Question: I have a simple time series:
'''
2015-05-03 07:00,58
2015-05-03 08:00,61
2015-05-03 09:00,65
2015-05-03 10:00,69
2015-05-03 11:00,72
2015-05-03 12:00,74
2015-05-03 13:00,76
2015-05-03 14:00,78
2015-05-03 15:00,78
2015-05-03 16:00,78
2015-05-03 17:00,77
2015-05-03 18:00,76
2015-05-03 19:00,73
2015-05-03 20:00,70
2015-05-03 21:00,67
2015-05-03 22:00,66
2015-05-03 23:00,64
2015-05-04 00:00,63
2015-05-04 01:00,62
2015-05-04 02:00,62
2015-05-04 03:00,61
2015-05-04 04:00,61
2015-05-04 05:00,60
2015-05-04 06:00,60
'''
using:
'''
reset
set terminal pngcairo enhanced background "#000000" font "Arial,10" size 600,200 truecolor
dataFileForecast = "/Users/.../Dropbox/Public/hourlyForecast.csv"
set datafile separator ','
stats dataFileForecast using 2 nooutput
freezeWarning = 32
Yhigh = (STATS_mean * 1.5)
Ylow = (STATS_mean - (STATS_mean * 0.5))
set timefmt "%Y-%m-%d %H:%M"
set output "/Users/.../Dropbox/Public/hourlyForecast.png"
set tics tc rgb "#666666"
set border lt rgb "#666666"
set boxwidth 0.25 relative
set style fill transparent solid 0.4
set style line 1 lt rgb "#666666" lw 1 pt 6
set style line 2 lt rgb "#0000FF" lw 1 pt 6
unset key
unset mxtics
set xdata time
set xtics format "%H:%M"
set ytics format "%2.0f"
set yrange [Ylow:Yhigh]
plot dataFileForecast using 1:2 every ::1 title column with filledcurve above y1=0 ls 1, dataFileForecast using 1:2:2 every ::1 with labels offset 0,1 tc "#FFFFFF" font "Lato-Light,8", freezeWarning with filledcurve above y1=0 ls 2
'''
Works okay, but I lose the first data points for some reason (the plot should start with 07:00, and show 24 data points):

I cannot figure out how to get the plot to start with the first data point. (After that's accomplished, what I'd really like to do is put a 1 hour buffer on either side -- in other words, have the xrange be [dataPoint1-(60*60):dataPoint24+(60*60)]
Any help would be most appreciated.
Dave
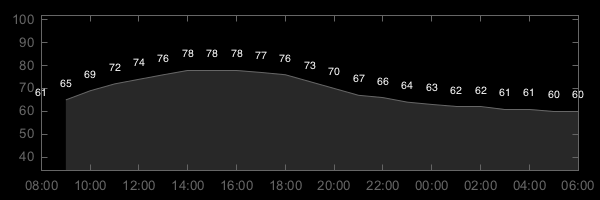
Answer: With the 'title column' you tell gnuplot to use the first line as key titles. And with this, the first line is skipped for plot. Then, the 'every ::1' part would also skip the first line. Remove both and you get the expected plot.
To extend the xrange by 1 hour to each side, use 'set offsets 60*60,60*60,0,0' together with 'set autoscale xfix':
'''
reset
set terminal pngcairo enhanced background "#000000" font "Arial,10" size 600,200 truecolor
dataFileForecast = "test.dat"
set datafile separator ','
stats dataFileForecast using 2 nooutput
freezeWarning = 32
Yhigh = (STATS_mean * 1.5)
Ylow = (STATS_mean - (STATS_mean * 0.5))
set timefmt "%Y-%m-%d %H:%M"
set output "test.png"
set tics tc rgb "#666666"
set border lt rgb "#666666"
set boxwidth 0.25 relative
set style fill transparent solid 0.4
set style line 1 lt rgb "#666666" lw 1 pt 6
set style line 2 lt rgb "#0000FF" lw 1 pt 6
unset key
unset mxtics
set xdata time
set xtics format "%H:%M"
set ytics format "%2.0f"
set yrange [Ylow:Yhigh]
set autoscale xfix
set offsets 60*60,60*60,0,0
plot dataFileForecast using 1:2 with filledcurve above y1=0 ls 1, dataFileForecast using 1:2:2 with labels offset 0,1 tc "#FFFFFF" font "Lato-Light,8", freezeWarning with filledcurve above y1=0 ls 2
'''